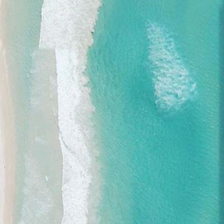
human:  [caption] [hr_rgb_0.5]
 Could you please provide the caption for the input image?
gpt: yellow beach is near a piece of cyan ocean .

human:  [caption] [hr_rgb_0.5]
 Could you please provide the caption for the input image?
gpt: yellow beach is near a piece of cyan ocean .

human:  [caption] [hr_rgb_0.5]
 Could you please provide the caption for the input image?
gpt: yellow beach is near a piece of cyan ocean .

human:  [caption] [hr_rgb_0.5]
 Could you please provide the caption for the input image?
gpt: yellow beach is near a piece of cyan ocean .

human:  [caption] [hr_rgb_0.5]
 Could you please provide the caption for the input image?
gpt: yellow beach is near a piece of cyan ocean .